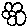
Label: flower